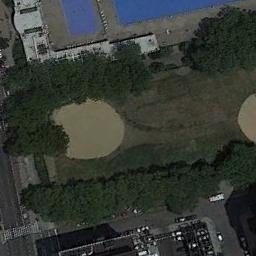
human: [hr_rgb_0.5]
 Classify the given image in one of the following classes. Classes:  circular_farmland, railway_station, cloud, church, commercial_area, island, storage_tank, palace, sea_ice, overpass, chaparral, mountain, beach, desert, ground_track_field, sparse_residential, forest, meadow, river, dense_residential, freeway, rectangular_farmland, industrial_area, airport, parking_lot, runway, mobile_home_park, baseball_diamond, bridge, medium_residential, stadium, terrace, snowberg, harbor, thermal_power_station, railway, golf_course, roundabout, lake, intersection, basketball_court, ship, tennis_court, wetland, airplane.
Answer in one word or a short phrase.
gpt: baseball_diamond